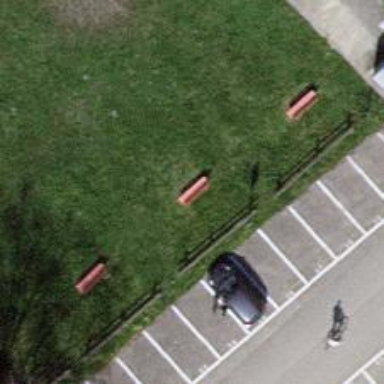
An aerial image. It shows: Red bench.